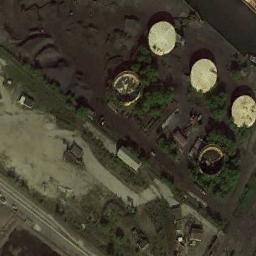
Label: storage tanks